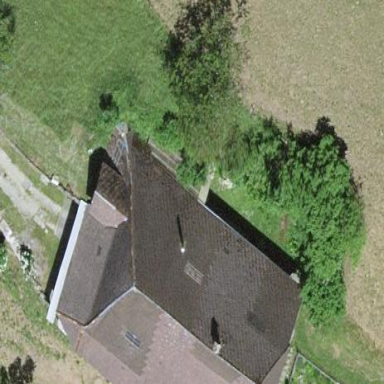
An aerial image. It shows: Farm building.